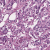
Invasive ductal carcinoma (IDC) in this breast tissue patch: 1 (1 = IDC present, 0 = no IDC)